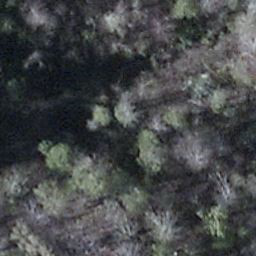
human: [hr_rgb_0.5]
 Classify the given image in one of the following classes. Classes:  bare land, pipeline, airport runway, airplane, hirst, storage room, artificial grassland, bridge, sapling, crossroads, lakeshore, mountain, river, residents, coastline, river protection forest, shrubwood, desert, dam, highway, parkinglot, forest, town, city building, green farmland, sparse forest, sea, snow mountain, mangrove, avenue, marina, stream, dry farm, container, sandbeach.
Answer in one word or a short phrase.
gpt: shrubwood